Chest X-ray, AP view. Patient: 62 years old, sex F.
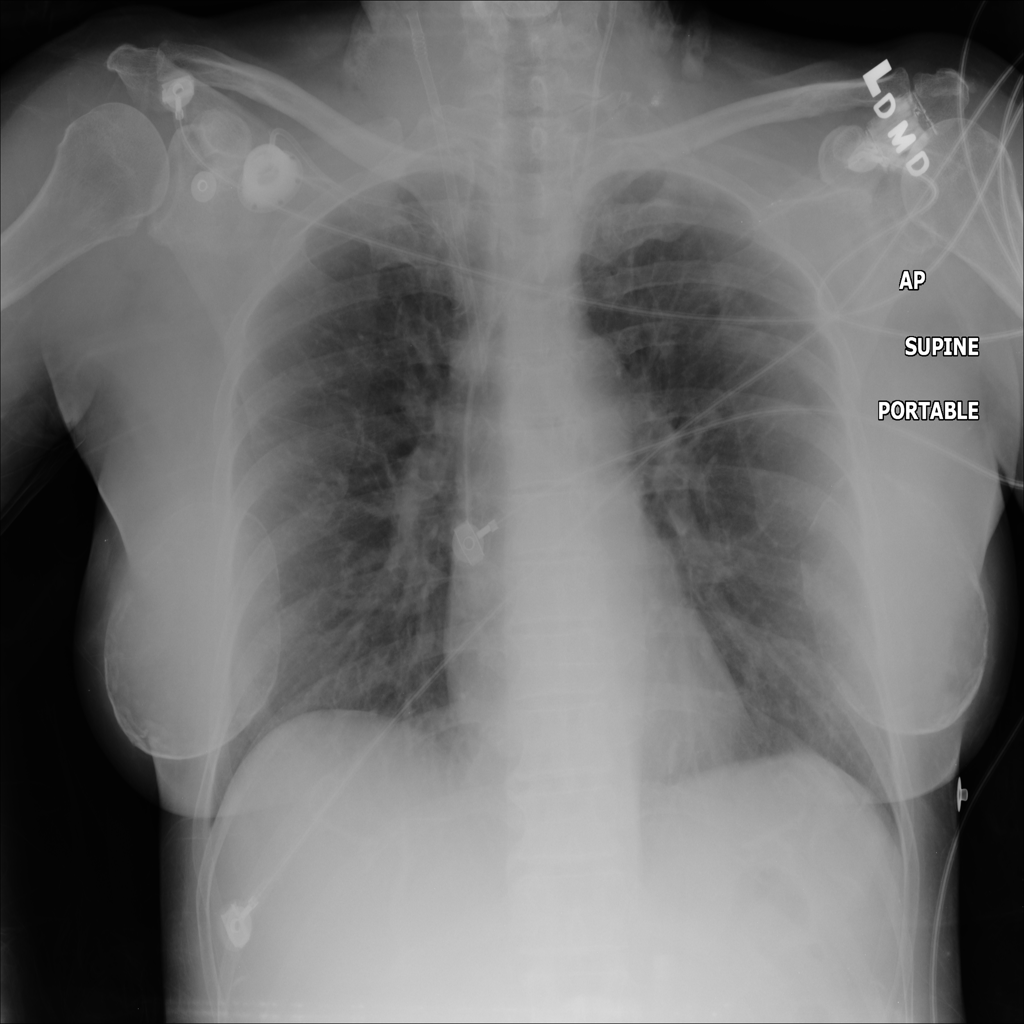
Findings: No Finding